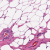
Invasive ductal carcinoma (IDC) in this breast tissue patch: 0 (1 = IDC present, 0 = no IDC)